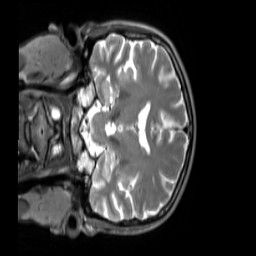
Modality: T2w
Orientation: coronal
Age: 31
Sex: male
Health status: ill
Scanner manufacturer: siemens
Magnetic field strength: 3 T
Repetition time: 2.8 s
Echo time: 0.326 s